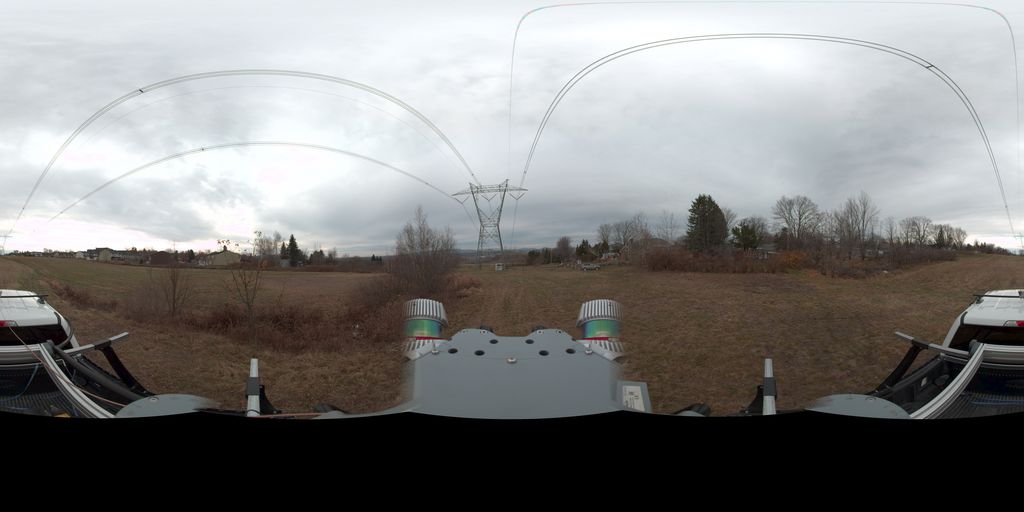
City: quebec_city